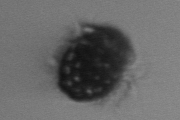
Label: Mesodinium